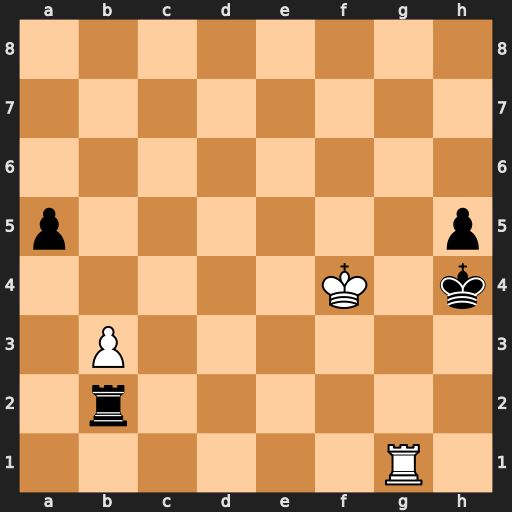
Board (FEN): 8/8/8/p6p/5K1k/1P6/1r6/6R1
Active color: w
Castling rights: -
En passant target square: -
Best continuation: Rh1+ Rh2 Rxh2#